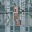
Label: 8